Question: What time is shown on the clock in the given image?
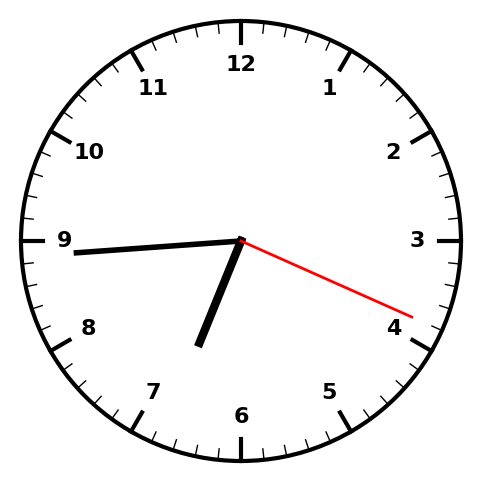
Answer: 06:44:19